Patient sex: M
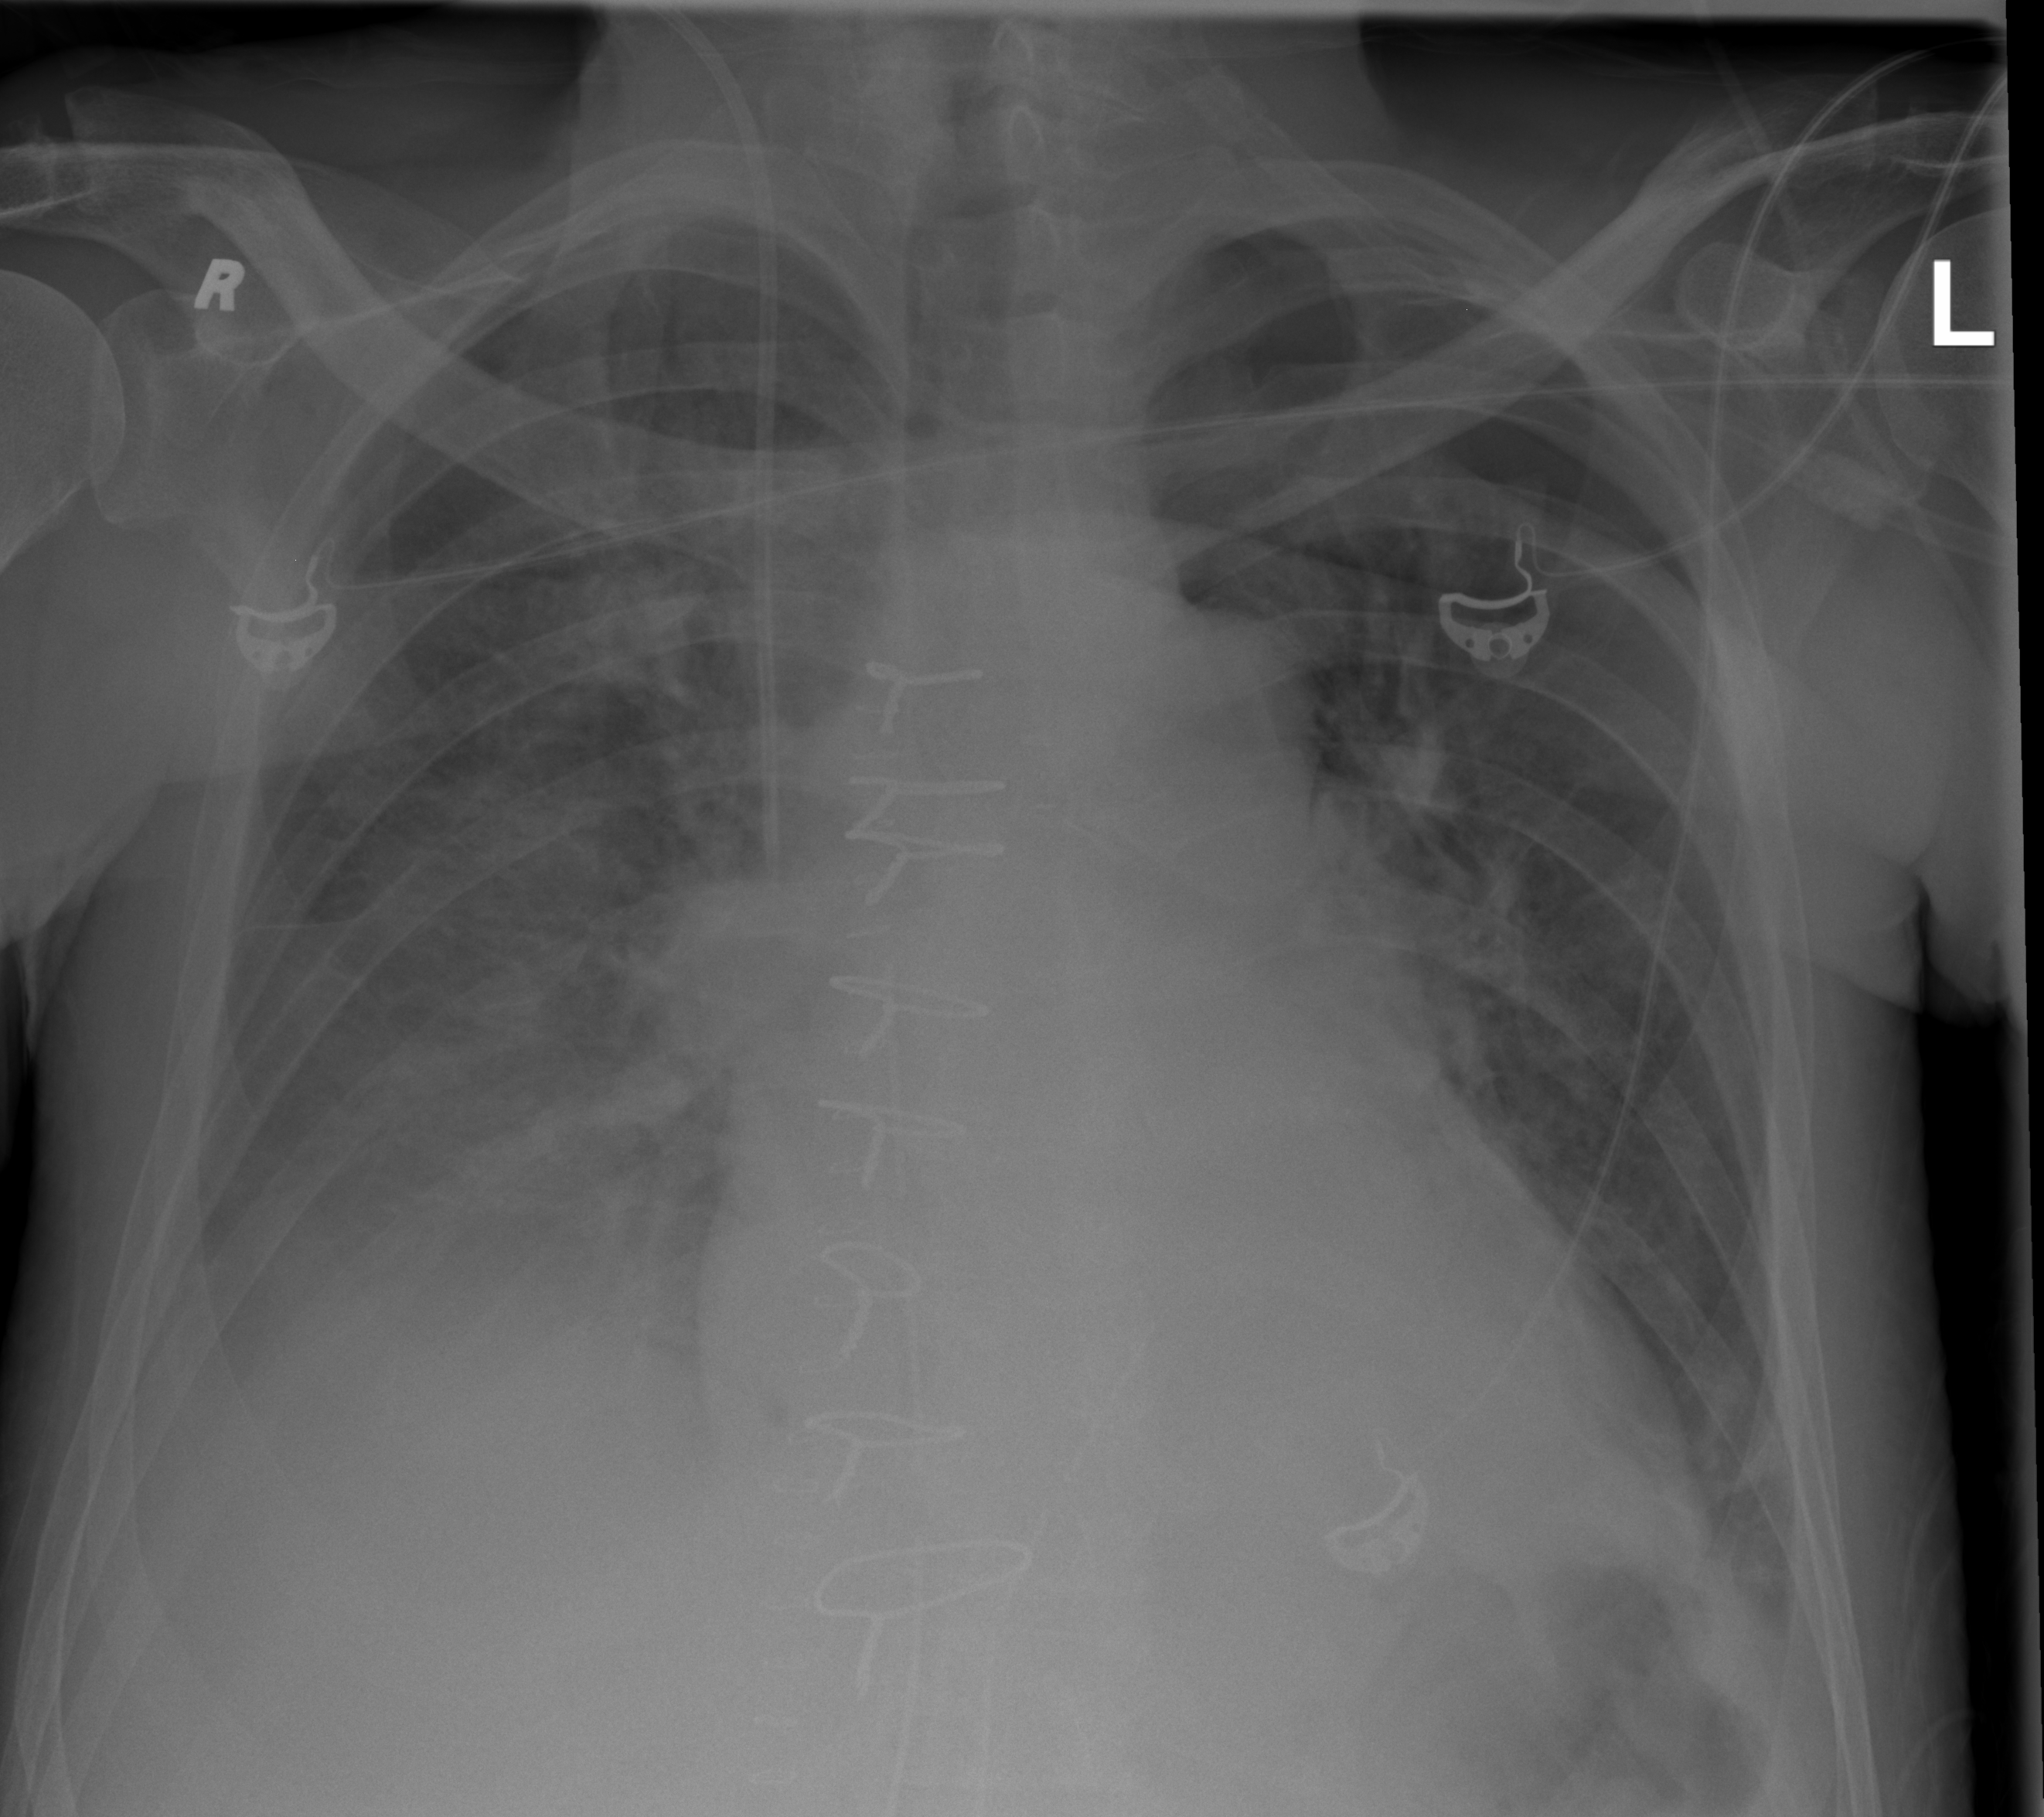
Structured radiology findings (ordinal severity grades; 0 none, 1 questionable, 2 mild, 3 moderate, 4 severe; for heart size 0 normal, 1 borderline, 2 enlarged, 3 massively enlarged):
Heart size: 0
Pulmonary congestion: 0
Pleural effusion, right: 2
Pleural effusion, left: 0
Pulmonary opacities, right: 2
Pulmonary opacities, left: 0
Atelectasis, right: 2
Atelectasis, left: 2